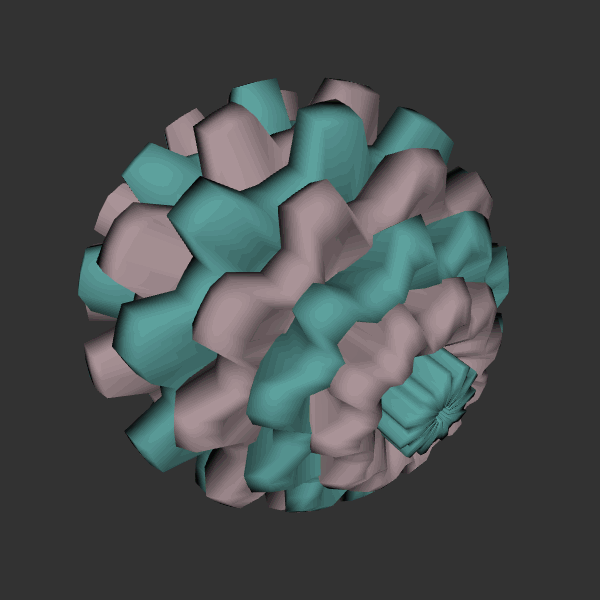
Background: dark